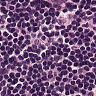
Metastatic tissue present: no